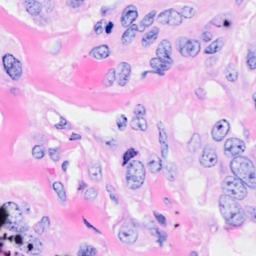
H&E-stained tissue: Breast